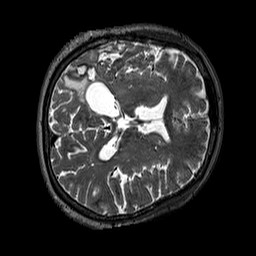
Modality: T2w
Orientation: axial
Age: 58
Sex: female
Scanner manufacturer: siemens
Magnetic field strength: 3 T
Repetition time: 3.2 s
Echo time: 0.567 s